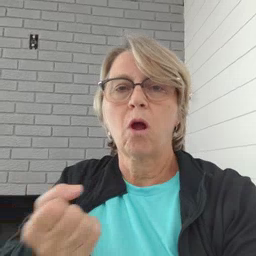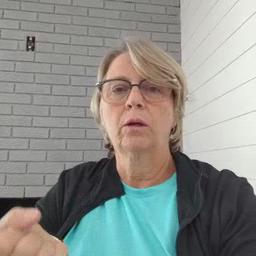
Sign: drawer